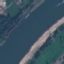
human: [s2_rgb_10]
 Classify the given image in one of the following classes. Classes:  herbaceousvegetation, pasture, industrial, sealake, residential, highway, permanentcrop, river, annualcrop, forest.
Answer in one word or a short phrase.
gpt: River